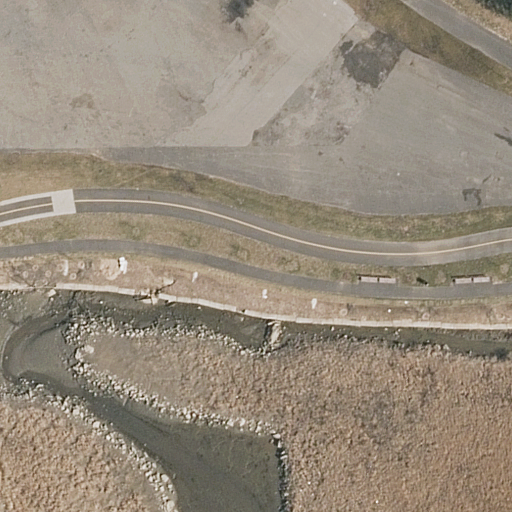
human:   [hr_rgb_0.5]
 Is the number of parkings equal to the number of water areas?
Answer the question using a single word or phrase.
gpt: yes

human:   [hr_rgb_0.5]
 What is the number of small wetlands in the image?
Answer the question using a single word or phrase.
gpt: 0

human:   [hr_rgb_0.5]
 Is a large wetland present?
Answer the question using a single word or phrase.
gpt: yes

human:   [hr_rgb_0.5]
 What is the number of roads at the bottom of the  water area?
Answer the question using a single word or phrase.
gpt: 0

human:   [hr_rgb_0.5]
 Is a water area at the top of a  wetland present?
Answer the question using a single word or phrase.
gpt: no

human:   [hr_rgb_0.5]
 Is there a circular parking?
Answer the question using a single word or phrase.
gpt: no

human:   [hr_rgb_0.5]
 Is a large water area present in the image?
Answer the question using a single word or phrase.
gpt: yes

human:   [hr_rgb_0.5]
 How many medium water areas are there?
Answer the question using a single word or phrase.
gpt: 0

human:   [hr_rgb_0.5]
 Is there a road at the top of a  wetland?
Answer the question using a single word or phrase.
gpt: yes

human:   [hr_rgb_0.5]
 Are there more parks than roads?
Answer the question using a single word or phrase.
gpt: no

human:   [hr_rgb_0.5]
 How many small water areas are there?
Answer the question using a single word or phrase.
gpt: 0

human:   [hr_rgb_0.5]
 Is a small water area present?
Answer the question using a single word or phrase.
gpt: no

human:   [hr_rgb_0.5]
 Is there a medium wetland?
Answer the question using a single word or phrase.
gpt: no

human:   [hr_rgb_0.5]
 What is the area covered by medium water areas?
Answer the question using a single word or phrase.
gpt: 0m2

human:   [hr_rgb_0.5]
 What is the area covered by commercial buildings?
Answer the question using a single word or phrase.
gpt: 0m2

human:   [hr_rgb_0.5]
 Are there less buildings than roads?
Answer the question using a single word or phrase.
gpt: yes

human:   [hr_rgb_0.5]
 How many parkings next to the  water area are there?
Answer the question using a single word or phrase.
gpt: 1

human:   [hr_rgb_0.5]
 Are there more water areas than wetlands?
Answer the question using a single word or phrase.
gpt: no

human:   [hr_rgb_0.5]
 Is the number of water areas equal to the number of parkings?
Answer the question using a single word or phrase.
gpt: yes

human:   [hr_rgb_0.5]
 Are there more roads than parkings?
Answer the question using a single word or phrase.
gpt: yes

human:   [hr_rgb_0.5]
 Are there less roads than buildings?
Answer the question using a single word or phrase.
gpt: no

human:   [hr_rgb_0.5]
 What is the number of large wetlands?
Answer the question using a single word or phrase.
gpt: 2

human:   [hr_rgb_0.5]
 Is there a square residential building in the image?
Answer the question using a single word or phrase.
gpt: no

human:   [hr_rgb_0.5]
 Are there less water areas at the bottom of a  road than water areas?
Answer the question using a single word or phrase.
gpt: no

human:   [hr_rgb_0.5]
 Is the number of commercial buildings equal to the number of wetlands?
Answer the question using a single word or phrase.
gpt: no

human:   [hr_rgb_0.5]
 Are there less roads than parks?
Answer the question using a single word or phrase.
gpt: no

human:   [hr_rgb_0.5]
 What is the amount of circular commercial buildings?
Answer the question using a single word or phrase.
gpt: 0

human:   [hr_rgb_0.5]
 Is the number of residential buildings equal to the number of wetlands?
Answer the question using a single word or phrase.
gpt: no

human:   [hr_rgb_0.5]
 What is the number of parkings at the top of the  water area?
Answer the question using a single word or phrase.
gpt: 1

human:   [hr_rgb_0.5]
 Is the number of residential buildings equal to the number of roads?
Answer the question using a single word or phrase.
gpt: no

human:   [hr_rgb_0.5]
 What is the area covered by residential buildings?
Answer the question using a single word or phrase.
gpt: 0m2

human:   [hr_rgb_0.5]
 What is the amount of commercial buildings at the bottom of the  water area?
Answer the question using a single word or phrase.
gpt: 0

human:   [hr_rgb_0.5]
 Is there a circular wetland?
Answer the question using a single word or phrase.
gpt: no

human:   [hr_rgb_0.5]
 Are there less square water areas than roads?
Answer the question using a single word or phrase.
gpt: yes

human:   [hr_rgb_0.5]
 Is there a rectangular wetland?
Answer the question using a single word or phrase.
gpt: no

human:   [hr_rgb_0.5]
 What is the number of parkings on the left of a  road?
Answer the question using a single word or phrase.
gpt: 1